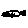
Label: fish